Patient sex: M
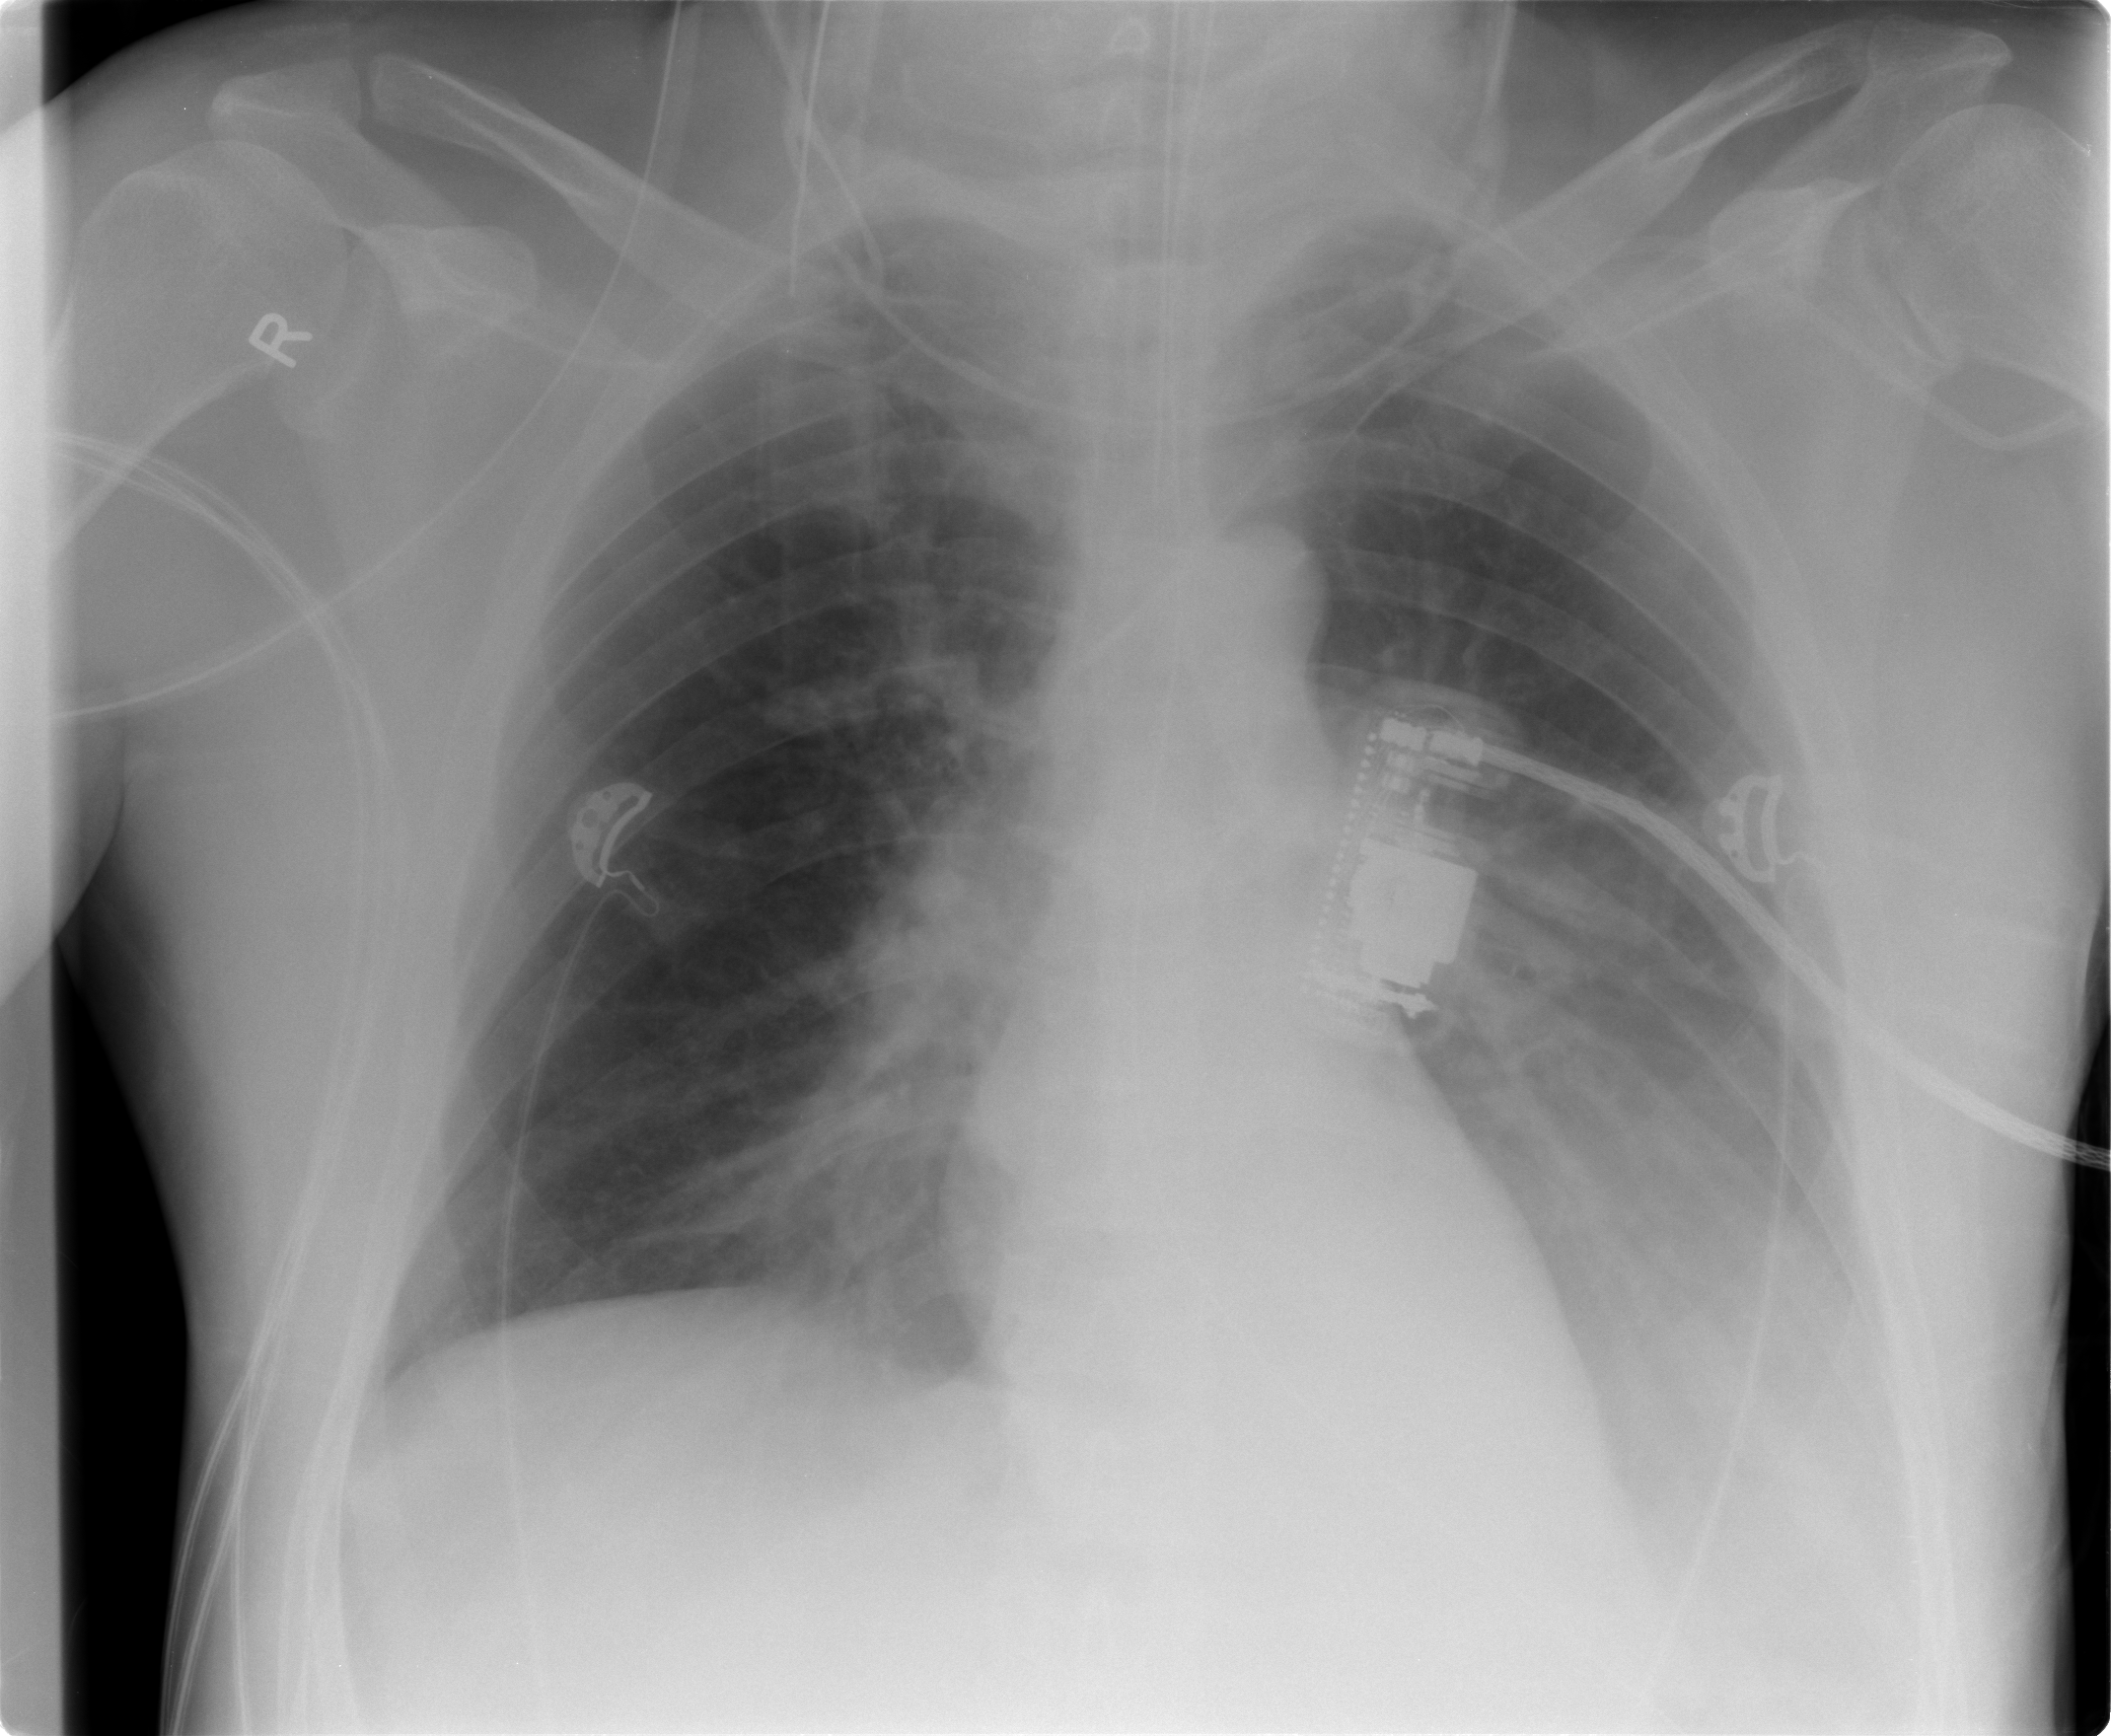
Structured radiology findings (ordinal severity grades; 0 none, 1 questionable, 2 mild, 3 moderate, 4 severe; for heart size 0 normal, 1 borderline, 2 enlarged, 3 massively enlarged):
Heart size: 0
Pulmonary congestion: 2
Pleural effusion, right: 0
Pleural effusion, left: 3
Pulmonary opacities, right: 2
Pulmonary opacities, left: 2
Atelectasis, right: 2
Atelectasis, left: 3